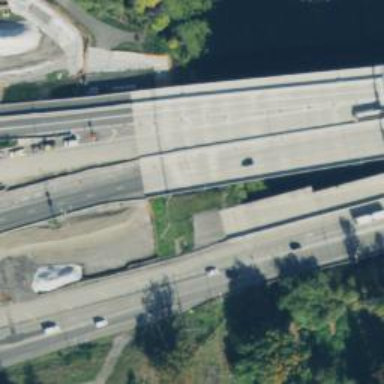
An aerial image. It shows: Historic motorway bridge.